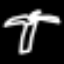
Label: palm tree